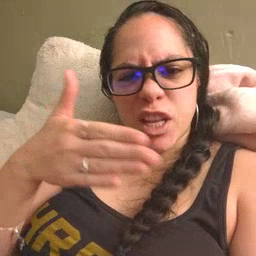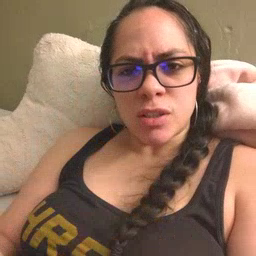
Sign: fish